Question: I have three layouts(2 relative layout and a table layout) in my XML with the scrollview.
It's like
'''
<RelativeLayout>
<ScrollView>
<RelativeLayout>
<TableLayout>
</TableLayout>
</RelativeLayout>
</ScrollView>
</RelativeLayout>
'''
The problem i am facing is that i want the calendar Button (highlighted in the diagram) to be placed inside the scrollview's relativelayout but not in the tablelayout.
When i do this it aligns to parent bottom of TableLayout.
But i want the Calendar Button to be on the right of the Manufacturing date.(As highlighted in the diagram).
How can i do this. Can anyone Please Help me. I would be Thankful to u for your help.

Here is the code
'''
<RelativeLayout xmlns:android="http://schemas.android.com/apk/res/android"
xmlns:tools="http://schemas.android.com/tools"
android:layout_width="fill_parent"
android:layout_height="wrap_content"
android:background="@drawable/universalbg"
android:padding="20dp" >
<ImageView
android:id="@+id/imageView1"
android:layout_width="80dp"
android:layout_height="70dp"
android:layout_marginTop="70dp"
android:background="@drawable/selected_tab" />
<Button
android:id="@+id/button3"
android:layout_width="wrap_content"
android:layout_height="wrap_content"
android:layout_alignBottom="@+id/imageView1"
android:layout_alignRight="@+id/scrollView1"
android:layout_marginRight="14dp"
android:background="@drawable/camera_icon" />
<ScrollView
android:id="@+id/scrollView1"
android:layout_width="fill_parent"
android:layout_height="fill_parent"
android:layout_alignParentRight="true"
android:layout_below="@+id/imageView1"
android:layout_marginTop="10dp"
android:isScrollContainer="true"
android:scrollbarStyle="insideOverlay"
android:scrollbars="vertical" >
<RelativeLayout
android:layout_width="fill_parent"
android:layout_height="fill_parent" >
<TableLayout
android:layout_width="650dp"
android:layout_height="wrap_content"
android:shrinkColumns="*"
android:stretchColumns="*" >
<TableRow
android:id="@+id/tableRow2"
android:layout_width="wrap_content"
android:layout_height="wrap_content"
android:padding="1dp" >
<TextView
android:id="@+id/textView10"
android:layout_width="0dp"
android:layout_weight="1"
android:layout_height="wrap_content"
android:text="Make"
android:textColor="#FFFFFF"
android:textSize="22sp" />
<Spinner
android:id="@+id/spinner1"
android:layout_width="0dp"
android:layout_height="50dp"
android:layout_weight="1"
android:background="@drawable/biggest_spinner" />
</TableRow>
<TableRow
android:id="@+id/tableRow3"
android:layout_width="wrap_content"
android:layout_height="wrap_content"
android:layout_marginTop="10dp"
android:padding="1dp" >
<TextView
android:id="@+id/textView11"
android:layout_width="0dp"
android:layout_height="wrap_content"
android:layout_weight="1"
android:text="Model"
android:textColor="#FFFFFF"
android:textSize="22sp" />
<Spinner
android:id="@+id/spinner2"
android:layout_width="0dp"
android:layout_height="50dp"
android:layout_weight="1"
android:background="@drawable/biggest_spinner" />
</TableRow>
<TableRow
android:id="@+id/tableRow4"
android:layout_width="wrap_content"
android:layout_height="wrap_content"
android:layout_marginTop="10dp"
android:padding="1dp" >
<TextView
android:id="@+id/textView12"
android:layout_width="0dp"
android:layout_height="wrap_content"
android:layout_weight="1"
android:singleLine="true"
android:text="Version"
android:textColor="#FFFFFF"
android:textSize="22sp" />
<Spinner
android:id="@+id/spinner3"
android:layout_width="0dp"
android:layout_height="50dp"
android:layout_weight="1"
android:background="@drawable/biggest_spinner" />
</TableRow>
<TableRow
android:id="@+id/tableRow5"
android:layout_width="wrap_content"
android:layout_height="wrap_content"
android:layout_marginTop="10dp"
android:padding="1dp" >
<TextView
android:id="@+id/textView1"
android:layout_width="0dp"
android:layout_height="wrap_content"
android:layout_weight="1"
android:text="Fuel Type"
android:textColor="#FFFFFF"
android:textSize="22sp" />
<Spinner
android:id="@+id/spinner4"
android:layout_width="0dp"
android:layout_height="50dp"
android:layout_weight="1"
android:background="@drawable/biggest_spinner" />
</TableRow>
<TableRow
android:id="@+id/tableRow6"
android:layout_width="wrap_content"
android:layout_height="wrap_content"
android:layout_marginTop="10dp"
android:padding="1dp" >
<TextView
android:id="@+id/textView2"
android:layout_width="0dp"
android:layout_height="wrap_content"
android:layout_weight="1"
android:text="Kilometers Driven"
android:textColor="#FFFFFF"
android:textSize="22sp" />
<EditText
android:id="@+id/editText1"
android:layout_width="0dp"
android:layout_height="wrap_content"
android:layout_weight="1"
android:ems="10"
android:inputType="number" />
</TableRow>
<TableRow
android:id="@+id/tableRow7"
android:layout_width="wrap_content"
android:layout_height="wrap_content"
android:layout_marginTop="10dp"
android:padding="1dp" >
<TextView
android:id="@+id/textView3"
android:layout_width="0dp"
android:layout_height="wrap_content"
android:layout_weight="1"
android:text="Expected Price"
android:textColor="#FFFFFF"
android:textSize="22sp" />
<EditText
android:id="@+id/editText2"
android:layout_width="0dp"
android:layout_height="wrap_content"
android:layout_weight="1"
android:ems="10"
android:inputType="number" />
</TableRow>
<TableRow
android:id="@+id/tableRow8"
android:layout_width="wrap_content"
android:layout_height="wrap_content"
android:layout_marginTop="10dp"
android:padding="1dp" >
<CheckBox
android:id="@+id/checkBox1"
android:layout_width="0dp"
android:layout_height="wrap_content"
android:layout_weight="1"
android:text="Negotiable"
android:textColor="#FFFFFF"
android:textSize="22sp" />
<TextView
android:id="@+id/textView10"
android:layout_width="0dp"
android:layout_height="wrap_content"
android:layout_weight="1"
android:textColor="#FFFFFF"
android:textSize="22sp" />
</TableRow>
<TableRow
android:id="@+id/tableRow9"
android:layout_width="wrap_content"
android:layout_height="wrap_content"
android:layout_marginTop="10dp"
android:padding="1dp" >
<TextView
android:id="@+id/textView4"
android:layout_width="0dp"
android:layout_height="wrap_content"
android:layout_weight="1"
android:text="Place of Registration"
android:textColor="#FFFFFF"
android:textSize="22sp" />
<Spinner
android:id="@+id/spinner7"
android:layout_width="0dp"
android:layout_height="50dp"
android:layout_weight="1"
android:background="@drawable/biggest_spinner" />
</TableRow>
<TableRow
android:id="@+id/tableRow10"
android:layout_width="wrap_content"
android:layout_height="wrap_content"
android:layout_marginTop="10dp"
android:padding="1dp" >
<TextView
android:id="@+id/textView5"
android:layout_width="0dp"
android:layout_height="wrap_content"
android:layout_weight="1"
android:text="Color"
android:textColor="#FFFFFF"
android:textSize="22sp" />
<EditText
android:id="@+id/editText4"
android:layout_width="0dp"
android:layout_height="50dp"
android:layout_weight="1"
android:ems="10"
android:inputType="text|textCapWords" />
</TableRow>
<TableRow
android:id="@+id/tableRow11"
android:layout_width="wrap_content"
android:layout_height="wrap_content"
android:layout_marginTop="10dp"
android:padding="1dp" >
<TextView
android:id="@+id/textView6"
android:layout_width="0dp"
android:layout_height="wrap_content"
android:layout_weight="1"
android:text="Manufacturing Date"
android:textColor="#FFFFFF"
android:textSize="22sp" />
<EditText
android:id="@+id/editText5"
android:layout_width="0dp"
android:layout_height="wrap_content"
android:layout_weight="1"
android:ems="10"
android:hint="DD/MM/YY"
android:inputType="date"
android:textSize="22sp" />
</TableRow>
<TableRow
android:id="@+id/tableRow13"
android:layout_width="wrap_content"
android:layout_height="wrap_content"
android:layout_marginTop="10dp"
android:padding="1dp" >
<TextView
android:id="@+id/textView7"
android:layout_width="0dp"
android:layout_height="wrap_content"
android:layout_weight="1"
android:text="Description of Car"
android:textColor="#FFFFFF"
android:textSize="22sp" />
<EditText
android:id="@+id/editText6"
android:layout_width="0dp"
android:layout_height="100dp"
android:layout_weight="1"
android:ems="100"
android:gravity="top"
android:inputType="textCapSentences|textMultiLine" />
</TableRow>
<TableRow
android:id="@+id/tableRow14"
android:layout_width="wrap_content"
android:layout_height="wrap_content"
android:layout_marginTop="10dp"
android:padding="1dp" >
<TextView
android:id="@+id/textView8"
android:layout_width="0dp"
android:layout_height="wrap_content"
android:layout_weight="1"
android:paddingRight="25dp"
android:singleLine="false"
android:text="Current Location of Car"
android:textColor="#FFFFFF"
android:textSize="22sp" />
<Spinner
android:id="@+id/spinner5"
android:layout_width="0dp"
android:layout_height="50dp"
android:layout_weight="1"
android:background="@drawable/biggest_spinner" />
</TableRow>
<TableRow
android:id="@+id/tableRow15"
android:layout_width="wrap_content"
android:layout_height="wrap_content"
android:layout_marginTop="10dp"
android:padding="1dp" >
<TextView
android:id="@+id/textView9"
android:layout_width="0dp"
android:layout_height="wrap_content"
android:layout_weight="1"
android:text="No. of Owners"
android:textColor="#FFFFFF"
android:textSize="22sp" />
<Spinner
android:id="@+id/spinner6"
android:layout_width="0dp"
android:layout_height="50dp"
android:layout_weight="1"
android:background="@drawable/biggest_spinner" />
</TableRow>
<TableRow
android:id="@+id/tableRow16"
android:layout_width="wrap_content"
android:layout_height="wrap_content"
android:layout_marginTop="10dp"
android:padding="1dp" >
<TextView
android:id="@+id/textView20"
android:layout_width="0dp"
android:layout_height="wrap_content"
android:layout_weight="1"
android:text="Features"
android:textColor="#FFFFFF"
android:textSize="22sp" />
<TextView
android:id="@+id/textView21"
android:layout_width="0dp"
android:layout_height="wrap_content"
android:layout_weight="1"
android:textColor="#FFFFFF" />
</TableRow>
<TableRow
android:id="@+id/tableRow17"
android:layout_width="wrap_content"
android:layout_height="wrap_content"
android:layout_marginTop="10dp"
android:padding="1dp" >
<Button
android:id="@+id/img"
android:layout_width="0dp"
android:layout_height="wrap_content"
android:layout_alignParentBottom="true"
android:layout_below="@+id/textView9"
android:layout_weight="1"
android:background="@drawable/big_button_click"
android:text="Add More Features"
android:textColor="#FFFFFF" />
<Button
android:id="@+id/button2"
android:layout_width="0dp"
android:layout_height="wrap_content"
android:layout_alignParentBottom="true"
android:layout_alignParentRight="true"
android:layout_below="@+id/spinner6"
android:layout_weight="1"
android:background="@drawable/button_click"
android:text="OK"
android:textColor="#FFFFFF" />
</TableRow>
</TableLayout>
<!-- Button For Calendar To be placed properly -->
<Button
android:id="@+id/button4"
android:layout_width="wrap_content"
android:layout_height="wrap_content"
android:layout_marginRight="20dp"
android:background="@drawable/calendar_icon" />
</RelativeLayout>
</ScrollView>
'''
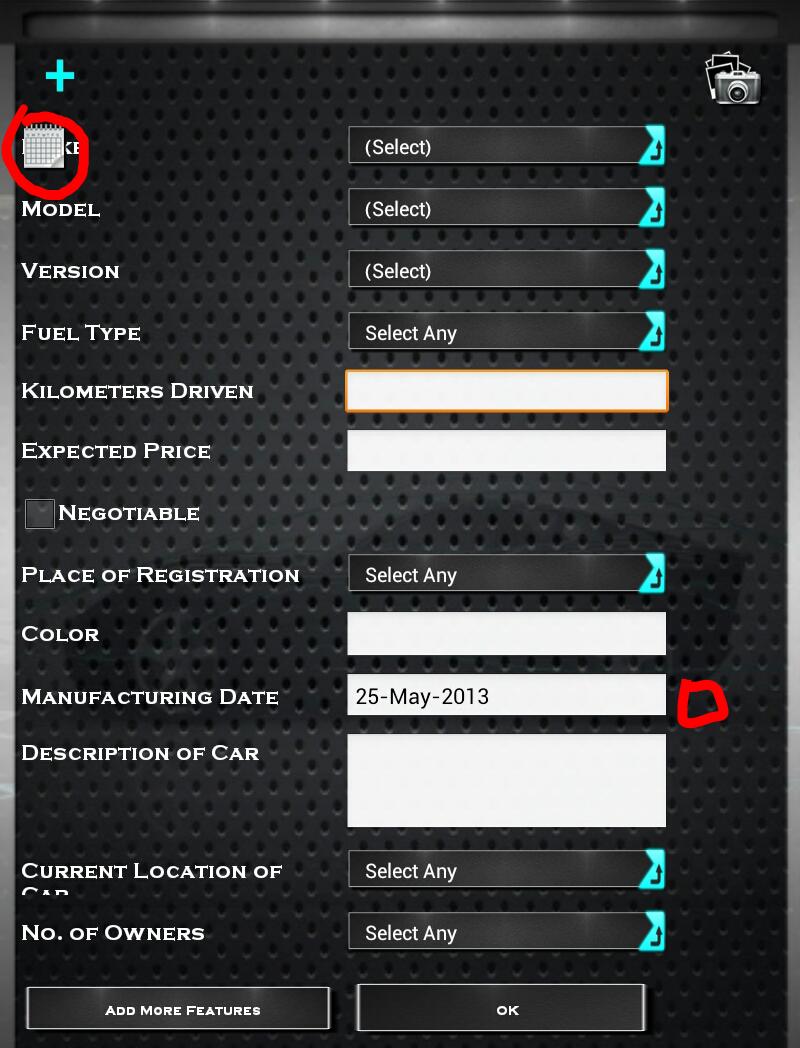
Answer: just add the button in the table row for manufacturing date. Adjust weights accordingly. You can actually remove all the heavy nesting and just do it with . None of the RelativeLayouts are really required.